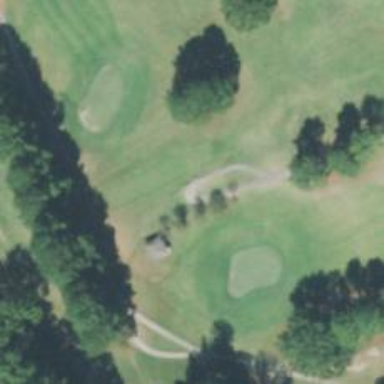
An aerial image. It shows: Path for both road and golf.